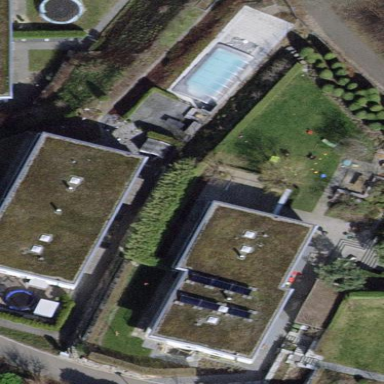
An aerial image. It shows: Residential garden.